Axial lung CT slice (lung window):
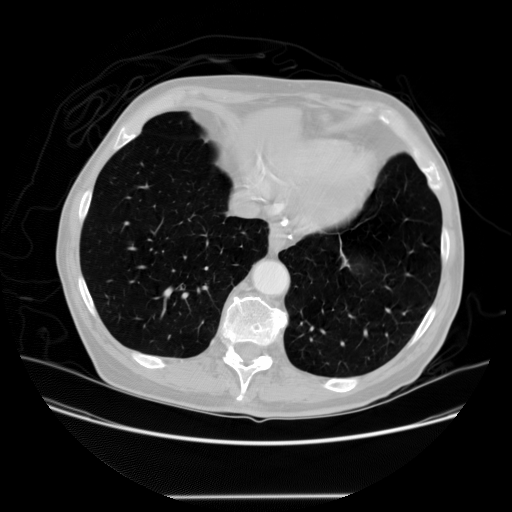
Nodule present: no